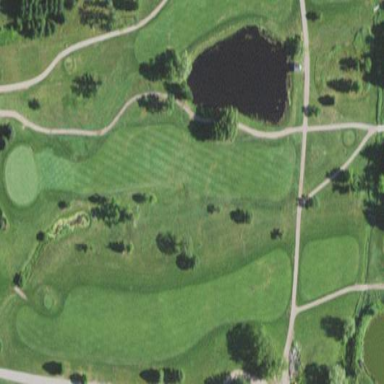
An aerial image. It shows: Area with grass used as rough in golf course.